Question: I'm trying to implement a 'LinkedList' data structure. So I have 'main.cpp', 'LinkedListClass.cpp', and 'LinkedListClass.h'
Here's my 'LinkedListClass.h'
'''
struct Node
{
int data;
Node* next;
};
class LinkedListClass
{
public:
Node* head;
LinkedListClass();
~LinkedListClass();
void insert(int value);
void display();
Node* ktoLast(Node* head, int k);//<-- this compile fine if I didn't call it from main
private:
Node* tail;
};
'''
I tried to call the 'ktoLast(Node* head, int k)' method from main, here's how I did it:
'''
int main(int argc, const char * argv[])
{
LinkedListClass* myList = new LinkedListClass();
myList->insert(3);
myList->insert(4);
myList->insert(2);
myList->insert(7);
myList->display();
Node* head = myList->head;
int k = 3;
int val = myList->ktoLast(head, k)->data;
cout << val << endl;
return 0;
}
'''
The error message:

===================UPDATE=========================
The method implementation
'''
Node* ktoLast(Node* head, int k)
{
Node* current = head;
int length = 0;
// find the length of the list
while (current)
{
length++;
current = current->next;
}
current = head; // reset back to head
if (k > length || k < 1) return NULL;
int count = 0;
while (length - count != k)
{
count++;
current = current->next;
}
return current;
}
'''
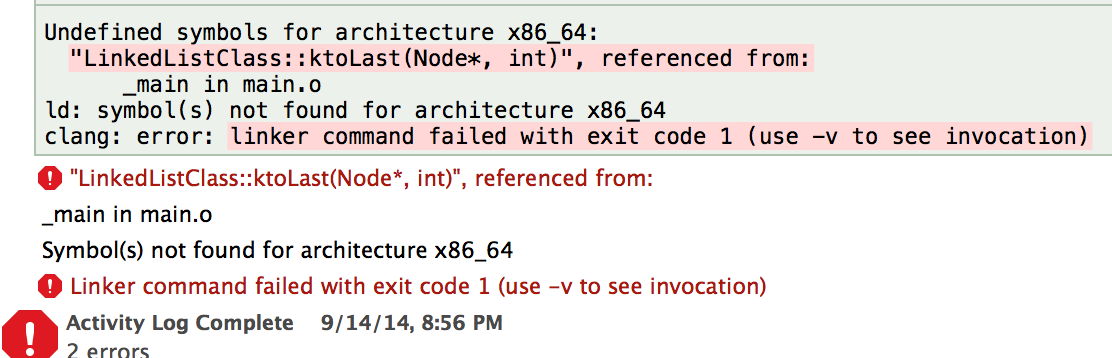
Answer: The member function definition needs to be written as
'''
Node* LinkedListClass::kToLast(Node* head, int k) { ...
'''
What you have above is defining a free function with the same name. Also, if 'head' is always the head of the current list ('this')' it doesn't need to be passed as an argument.